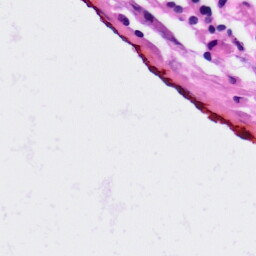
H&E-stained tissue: Lung